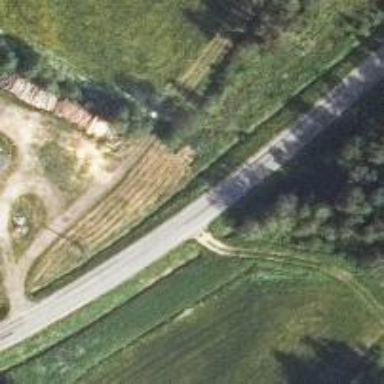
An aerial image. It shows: Asphalt road classified as tertiary.